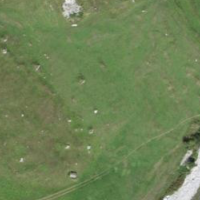
EUNIS habitat code: 24
Species observed at this site:
Oenanthe oenanthe